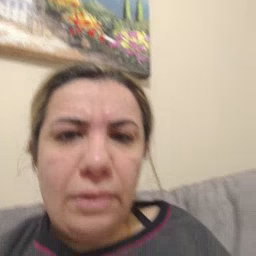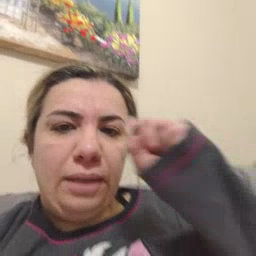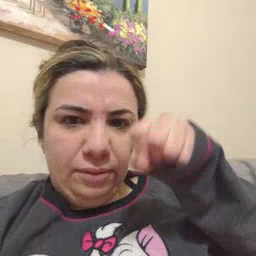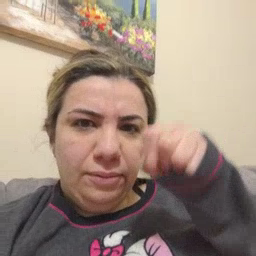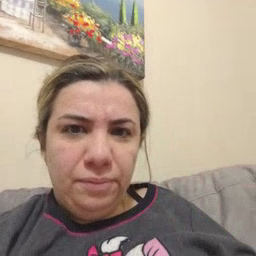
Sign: yes